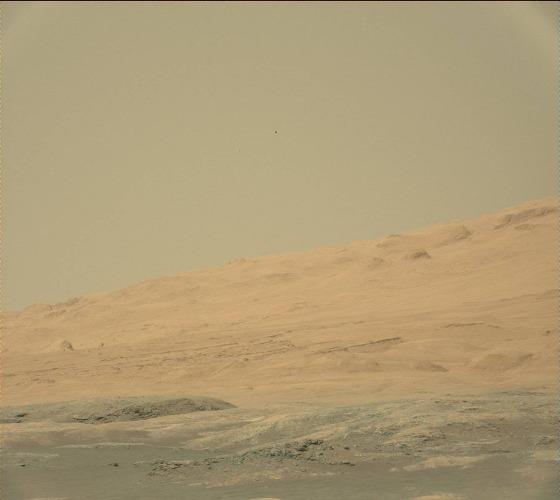
Terrain classes present: Bedrock, Gravel / Sand / Soil, Sky / Distant Mountains